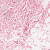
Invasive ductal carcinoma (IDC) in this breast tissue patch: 0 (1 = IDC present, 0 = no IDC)